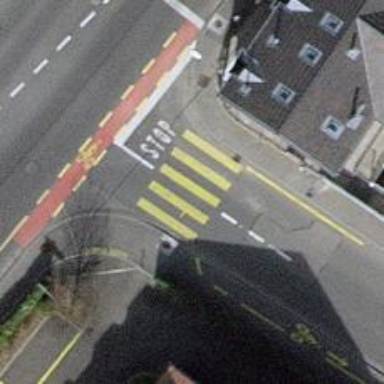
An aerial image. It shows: Footway with traffic signals at crossing.